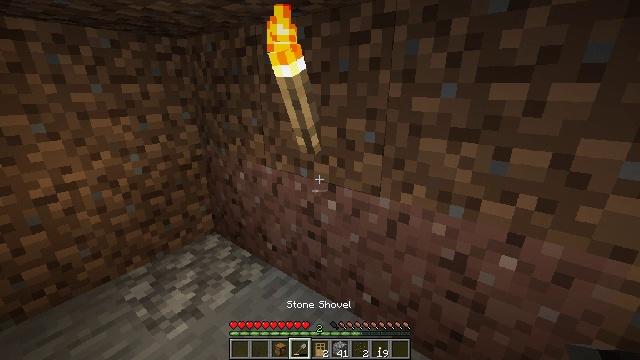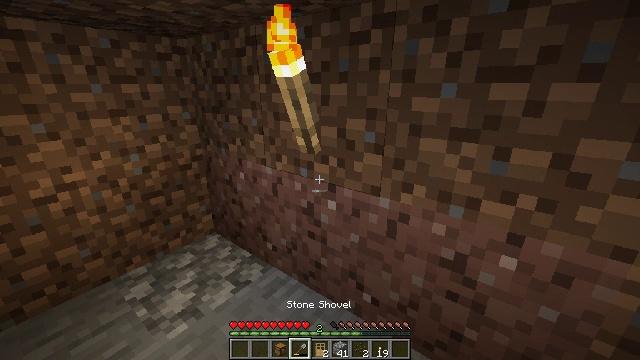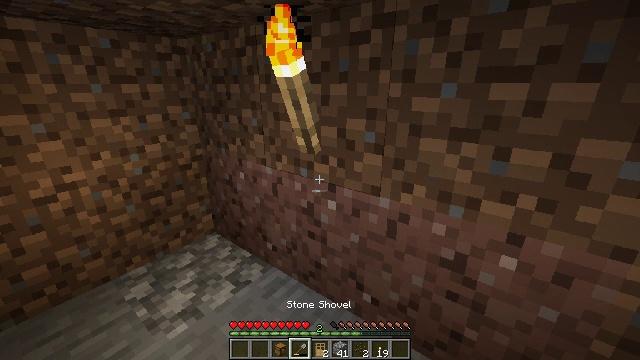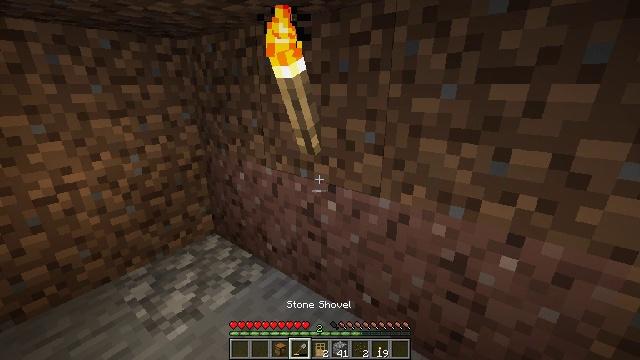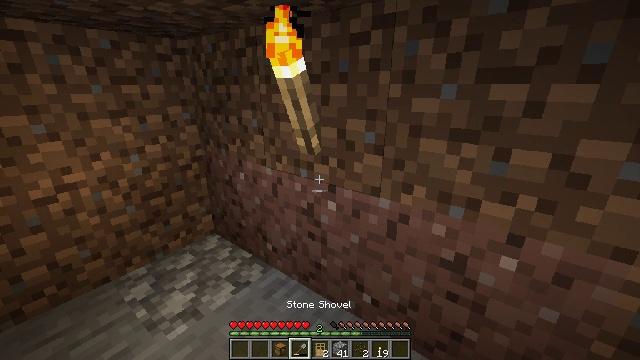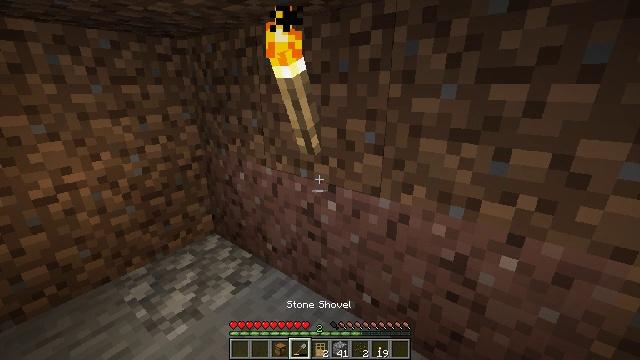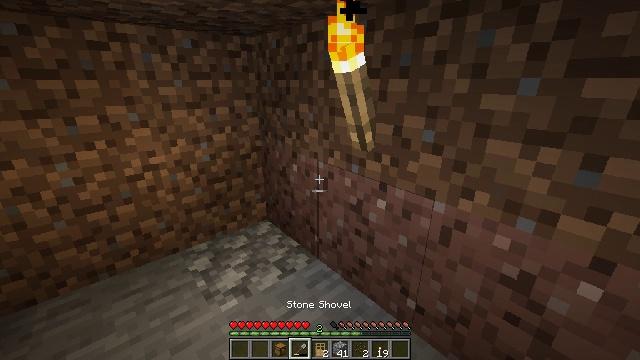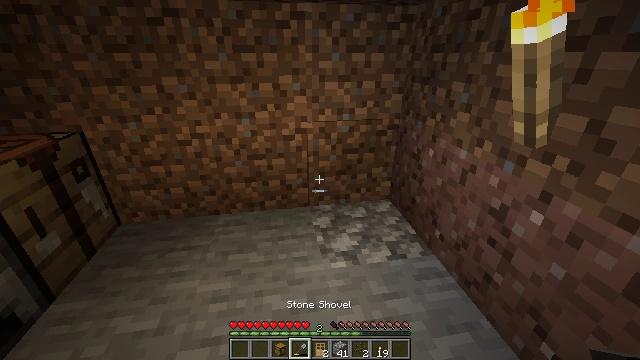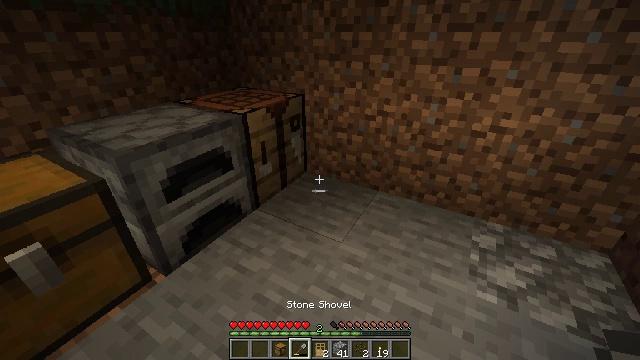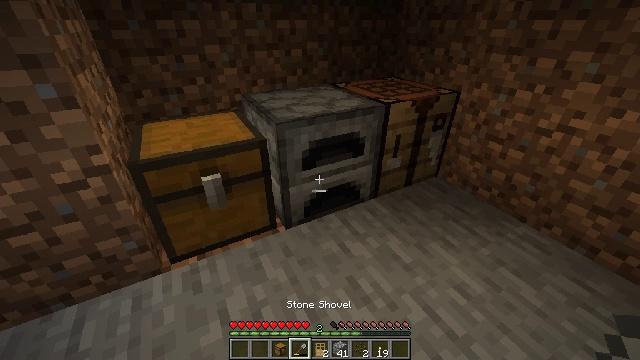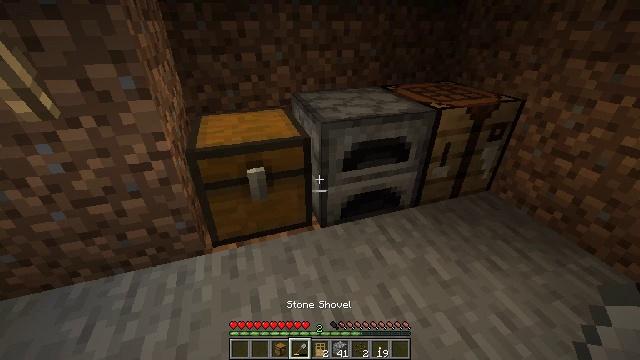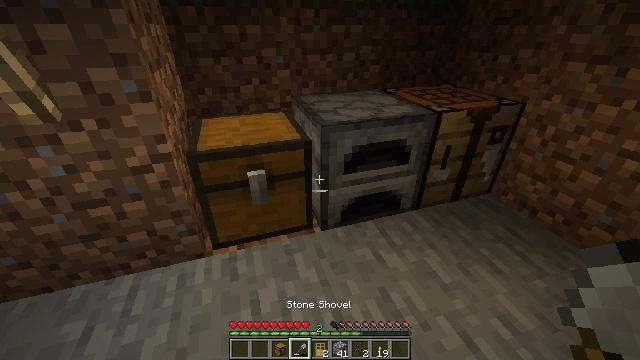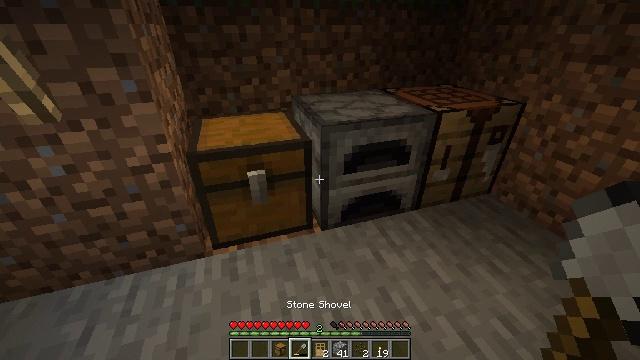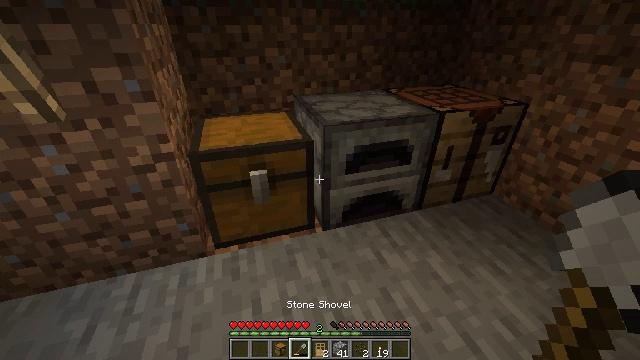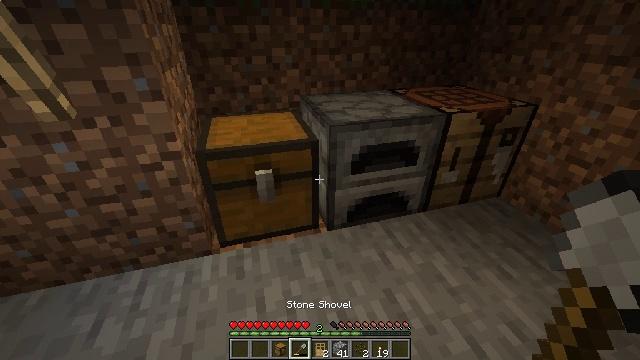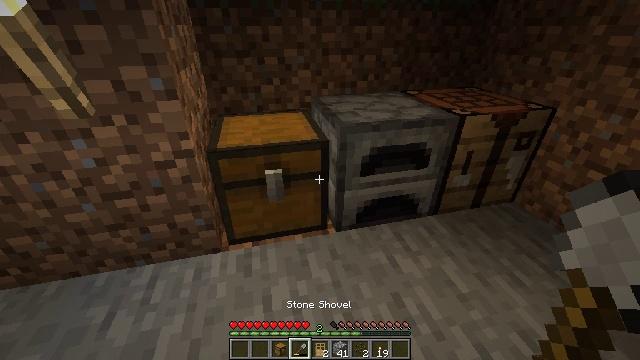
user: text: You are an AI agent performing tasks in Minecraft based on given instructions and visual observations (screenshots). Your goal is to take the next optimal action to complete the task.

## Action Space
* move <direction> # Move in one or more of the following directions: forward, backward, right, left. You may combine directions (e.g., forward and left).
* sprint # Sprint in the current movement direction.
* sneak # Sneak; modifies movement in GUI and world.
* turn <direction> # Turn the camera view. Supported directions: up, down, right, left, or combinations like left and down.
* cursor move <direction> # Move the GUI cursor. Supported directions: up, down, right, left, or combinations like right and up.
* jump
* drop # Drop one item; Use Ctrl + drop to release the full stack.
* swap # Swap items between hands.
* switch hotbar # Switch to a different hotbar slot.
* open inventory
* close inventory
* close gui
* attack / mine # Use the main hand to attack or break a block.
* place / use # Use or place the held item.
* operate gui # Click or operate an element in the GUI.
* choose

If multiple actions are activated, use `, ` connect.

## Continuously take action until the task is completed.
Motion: motion action
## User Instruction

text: Harvest birch leaves for decorations.
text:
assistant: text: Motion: no_op
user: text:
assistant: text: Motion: no_op
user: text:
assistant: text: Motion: no_op
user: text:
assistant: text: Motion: no_op
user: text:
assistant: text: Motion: no_op
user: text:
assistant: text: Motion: turn left and down
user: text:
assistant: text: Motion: turn left and down
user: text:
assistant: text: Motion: turn left and down
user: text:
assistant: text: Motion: turn left and down
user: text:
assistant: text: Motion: turn left
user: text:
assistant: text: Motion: no_op
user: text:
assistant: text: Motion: no_op
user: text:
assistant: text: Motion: no_op
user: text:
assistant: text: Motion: turn left
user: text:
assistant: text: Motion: turn left
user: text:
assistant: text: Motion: turn left
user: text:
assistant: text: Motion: turn left
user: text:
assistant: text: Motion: no_op
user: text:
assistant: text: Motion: use / place
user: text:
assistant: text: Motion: use / place
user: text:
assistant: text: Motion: use / place
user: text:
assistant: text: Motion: no_op
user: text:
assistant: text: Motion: no_op
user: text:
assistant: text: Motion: no_op
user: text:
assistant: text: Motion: no_op
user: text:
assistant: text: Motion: no_op
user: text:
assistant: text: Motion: no_op
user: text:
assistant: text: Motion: turn right
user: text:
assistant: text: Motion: turn right
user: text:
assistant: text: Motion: turn right